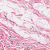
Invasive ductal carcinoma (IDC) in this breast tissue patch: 0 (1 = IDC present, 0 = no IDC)